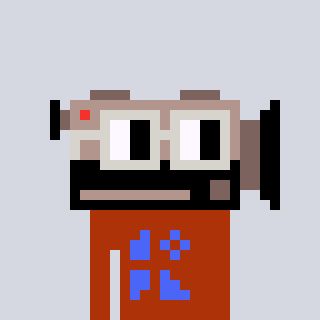
a pixel art character with square light gray glasses, a camcorder-shaped head and a hotbrown-colored body on a cool background